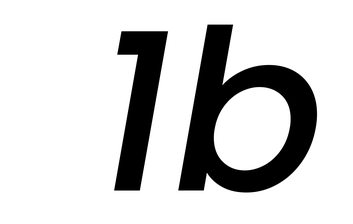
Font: Poppins-MediumItalic